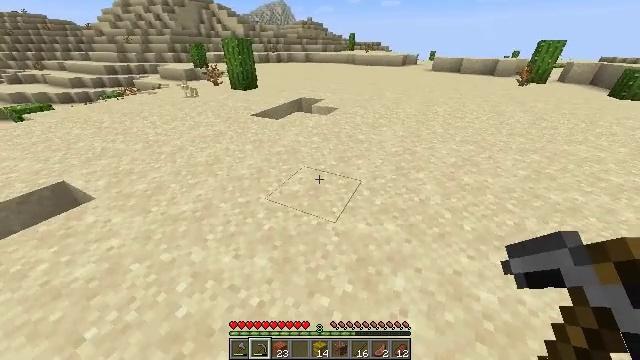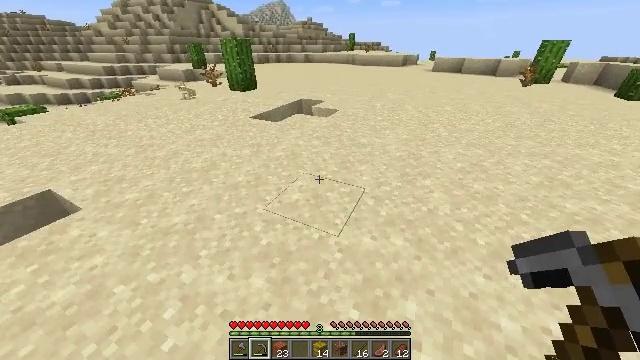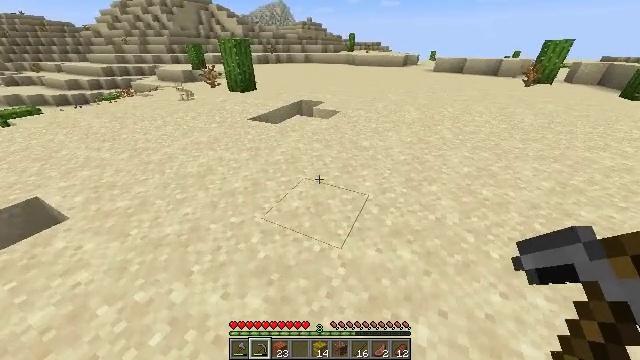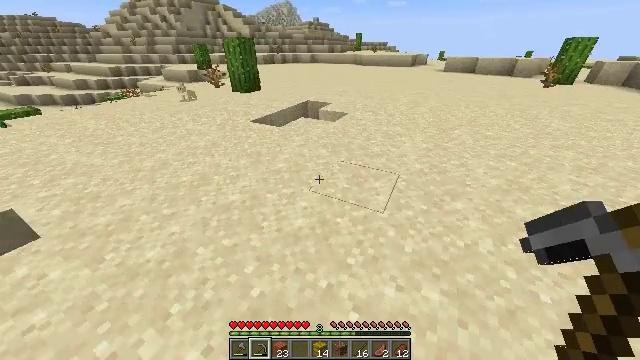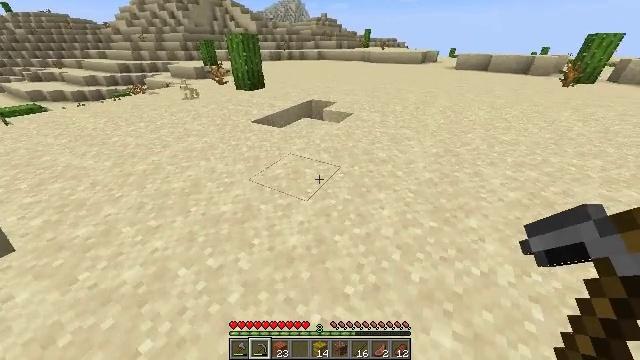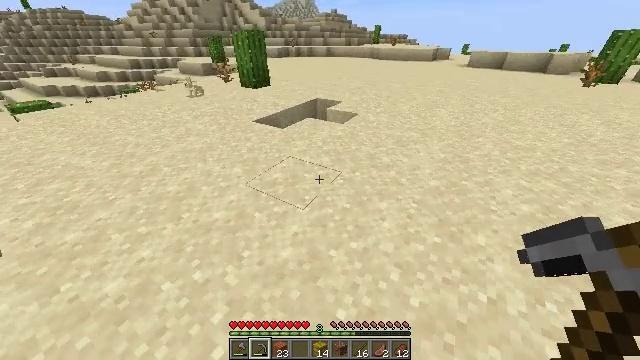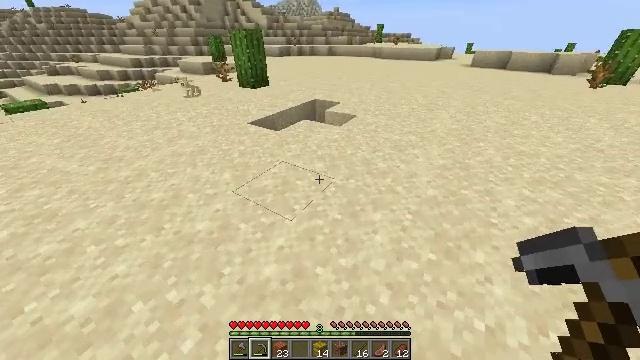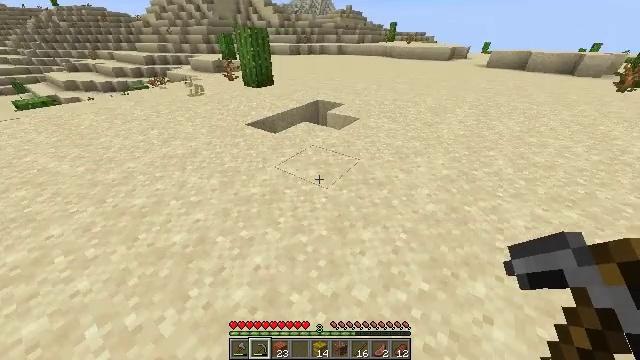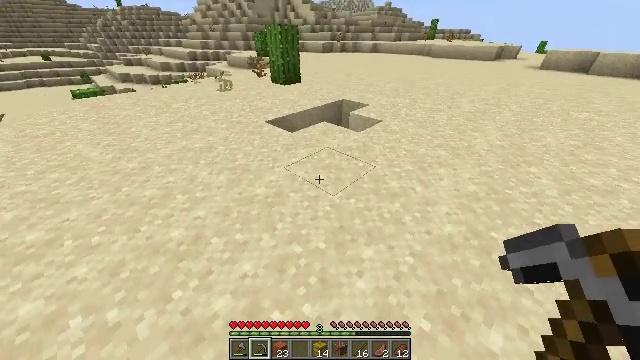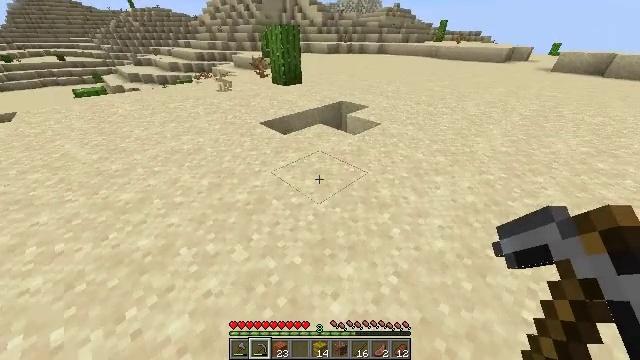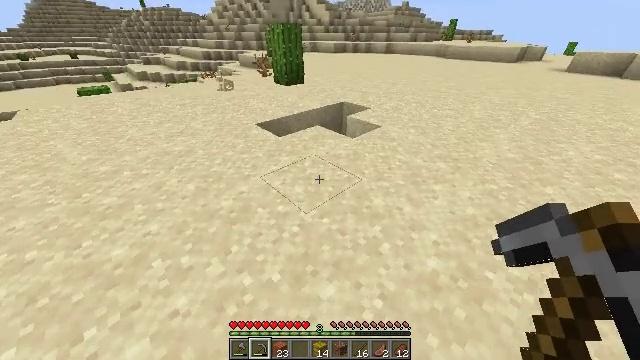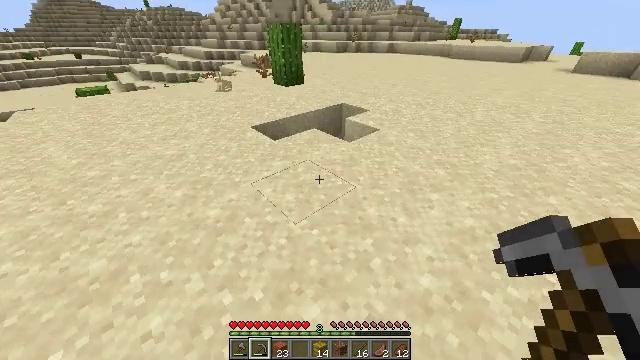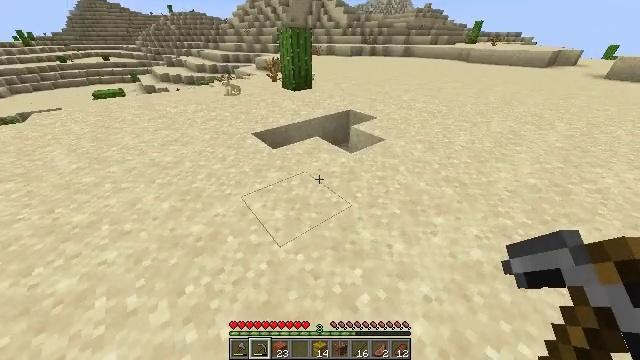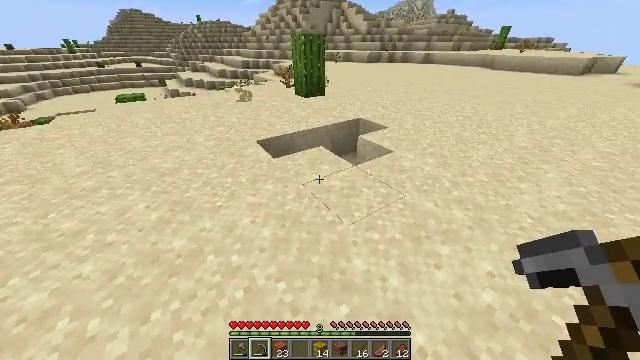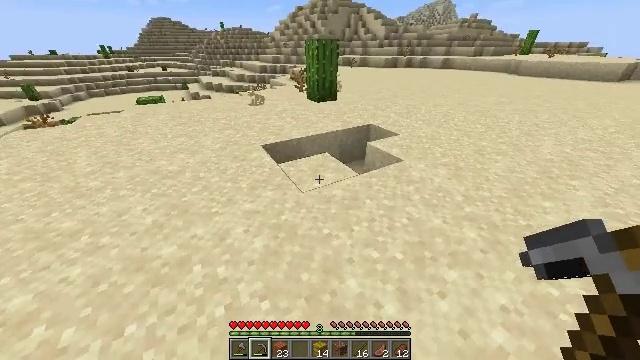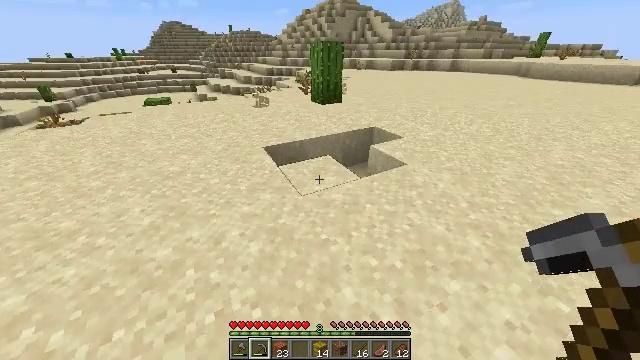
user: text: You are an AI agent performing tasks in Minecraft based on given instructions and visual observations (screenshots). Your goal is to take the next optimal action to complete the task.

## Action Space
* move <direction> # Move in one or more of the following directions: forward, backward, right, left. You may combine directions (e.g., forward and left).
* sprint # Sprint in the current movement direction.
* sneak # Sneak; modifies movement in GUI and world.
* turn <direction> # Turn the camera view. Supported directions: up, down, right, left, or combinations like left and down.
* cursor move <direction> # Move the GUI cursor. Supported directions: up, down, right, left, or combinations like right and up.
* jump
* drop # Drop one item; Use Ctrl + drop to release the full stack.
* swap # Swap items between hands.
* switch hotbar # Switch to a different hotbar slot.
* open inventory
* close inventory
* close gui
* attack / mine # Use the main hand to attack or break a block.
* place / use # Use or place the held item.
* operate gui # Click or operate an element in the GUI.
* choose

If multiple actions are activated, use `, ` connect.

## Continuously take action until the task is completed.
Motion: motion action
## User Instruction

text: Mine the dead bush in the desert.
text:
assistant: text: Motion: move forward, sprint
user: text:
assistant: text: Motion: move forward, sprint
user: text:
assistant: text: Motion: move forward, sprint, turn left
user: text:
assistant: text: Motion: move forward and move right, sprint, turn left
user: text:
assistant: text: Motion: move forward and move right, sprint, turn left
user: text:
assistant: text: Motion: move forward and move right, sprint
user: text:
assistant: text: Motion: move forward and move right, sprint, turn left
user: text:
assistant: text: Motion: move forward and move right, sprint, turn left
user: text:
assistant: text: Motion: move forward and move right, sprint, turn left
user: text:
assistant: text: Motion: move forward and move right, sprint, turn left
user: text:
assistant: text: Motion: move forward and move right, sprint
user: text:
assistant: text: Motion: move forward and move right, sprint, turn left
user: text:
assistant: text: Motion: move forward and move right, sprint, turn left and up
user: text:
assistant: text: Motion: move forward and move right, turn left
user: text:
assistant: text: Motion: move forward and move right, turn left
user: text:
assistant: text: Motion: move forward and move right, turn left and up
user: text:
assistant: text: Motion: move forward and move right
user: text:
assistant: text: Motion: move forward and move right
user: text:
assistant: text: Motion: move forward and move right
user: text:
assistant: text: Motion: move forward and move right
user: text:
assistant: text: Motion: move forward and move right
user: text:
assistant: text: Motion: move forward and move right, turn right and up
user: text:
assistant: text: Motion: move forward and move right, turn right and up
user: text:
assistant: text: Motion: move forward and move right, turn right and up
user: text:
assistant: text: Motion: move forward and move right, turn right and up
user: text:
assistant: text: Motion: move forward, sprint
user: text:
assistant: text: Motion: move forward, sprint
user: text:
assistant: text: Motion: move forward, sprint
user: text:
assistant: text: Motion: move forward, sprint
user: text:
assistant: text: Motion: move forward, sprint